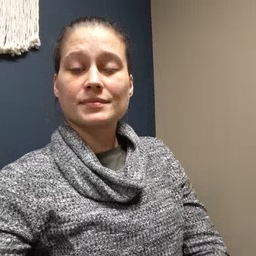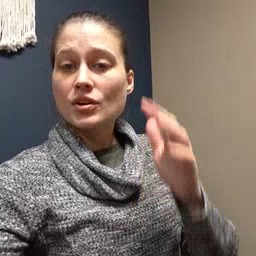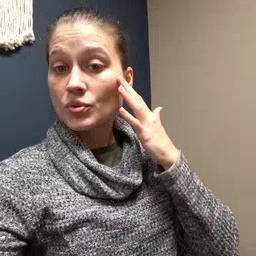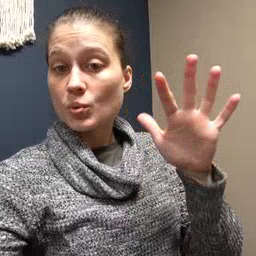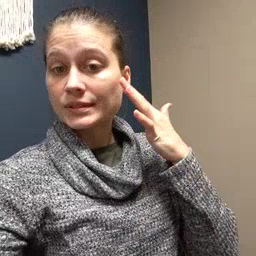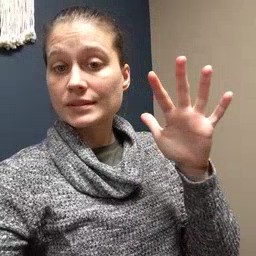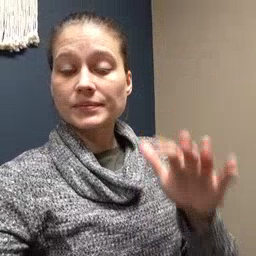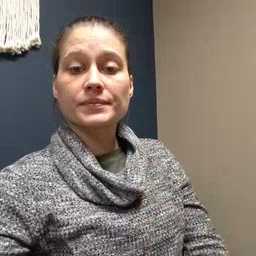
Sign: noisy